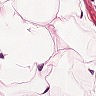
Metastatic tissue present: no